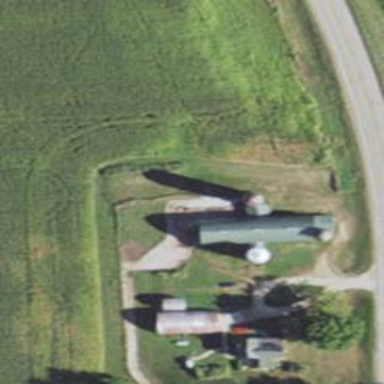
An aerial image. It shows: Silo.